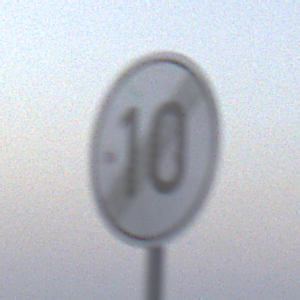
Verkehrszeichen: EndeGeschwindigkeit10
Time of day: SunriseSunset
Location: Outdoor (Suburban)
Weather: Clear
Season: NotSpecified
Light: Natural